Question: A can be conceived of as being built up by a stacking of microscopic regularly-triangular units, as show here:

What's the correct method to calculate the total number of triangles of such a 4x4 crystal in Java?
'''
var a; (even)
var b; (odd)
'''
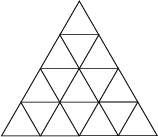
Answer: Here's a way of systematically finding a solution to your problem:
You are given the number of triangles that you find on each side of your crystal, say 'n'. Now, let the crystal rest on one side like in the image you have shown to us and attach a number to each row of triangles, your first row will have number '1' and so on.
Now look at row '2', for example. It has 2 upward-pointing triangles and one downward-pointing triangle.
Can you generalise this? How many upward-pointing triangles are there in row 'n'? How many downward-pointing ones?
If you have the answer to that question, you can sum the numbers for the individual rows in code - or come up with a nice closed formula for the sum.
---
Okay - I couldn't resist. The following picture gives such a nice way of thinking about the problem that it practically solves itself. You look at it and realize that your problem actually reduces to counting squares (which is easy of course). It is similar in spirit to the solution suggested by @femtoRgon, but you don't even have to think about areas!